Question: I'm making a template in different languages.
a bit about the template: there will be certain DIVs shown allways and the others changing according to the language.
I've created a <URL>, but I'm positive that it is not a correct way to do it...
'''
$( "span.es" ).click(function() {
$( "div#es" ).fadeIn()
$("div#en").fadeOut()
$("div#de").fadeOut();
});
$( "span.en" ).click(function() {
$("div#en").fadeIn()
$("div#es").fadeOut()
$("div#de").fadeOut();
});
$( "span.de" ).click(function() {
$("div#de").fadeIn()
$("div#es").fadeOut()
$("div#en").fadeOut();
});
'''
Can anyone show me a simplified version?
P.D. The content on the template won't go one after another, it will be in different places and using the button's the language class will be changed on click event.
I hope I explained myself! If not, sorry!
In the picture you can see a layout, content in red will contain different languages

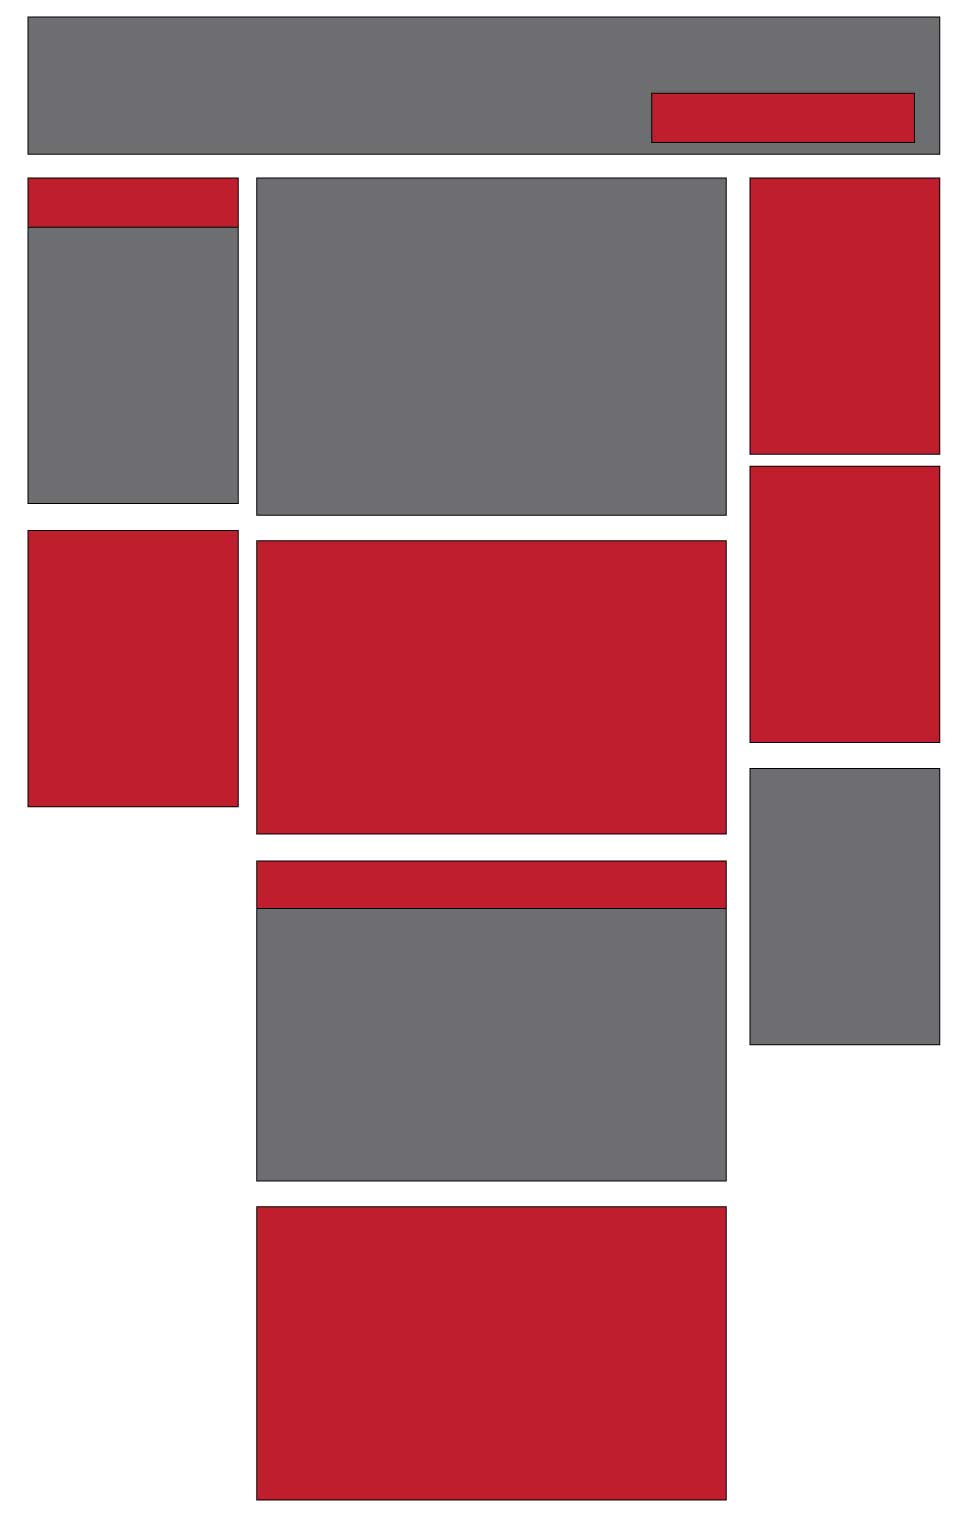
Answer: Try
'''
<div class="buttons">
<ul>
<li>
<span class="en lan" target="en">English</span>
</li>
<li>
<span class="es lan" target="es">Espanol</span>
</li>
<li>
<span class="de lan" target="de">Deutch</span>
</li>
</ul>
</div>
<div id="container">
<div class="en">
Content EN
</div>
<div class="es hidden">
Content ES
</div>
<div class="de hidden">
Content DE 1
</div>
<div class="de hidden">
Content DE 2
</div>
</div>
'''
then
'''
var $lans = $('#container > div');
$( "span.lan" ).click(function() {
var $target = $lans.filter('.' + $(this).attr('target'));
$lans.not($target).fadeOut();
$target.fadeIn()
});
'''
Demo: <URL>